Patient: sex M, age 36
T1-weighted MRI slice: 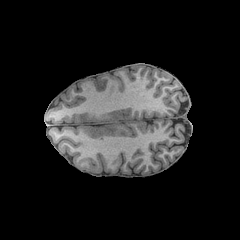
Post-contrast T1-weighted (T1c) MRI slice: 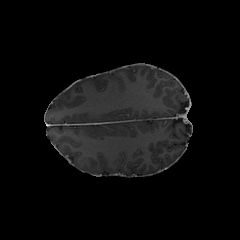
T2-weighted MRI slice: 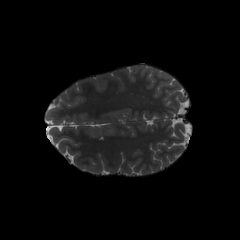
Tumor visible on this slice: no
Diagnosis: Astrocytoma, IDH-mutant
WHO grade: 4